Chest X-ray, AP view. Patient: 62 years old, sex F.
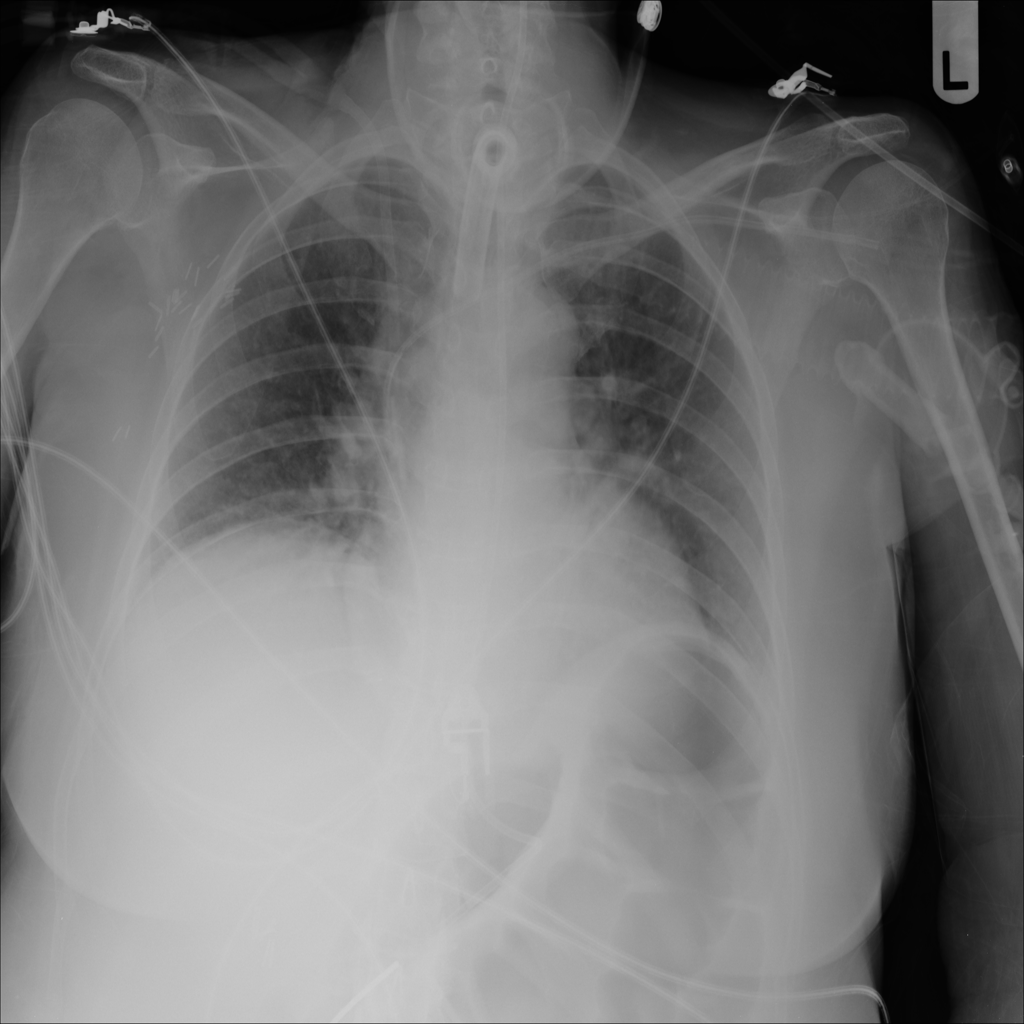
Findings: No Finding